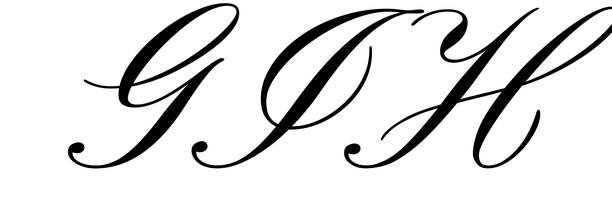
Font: PinyonScript-Regular